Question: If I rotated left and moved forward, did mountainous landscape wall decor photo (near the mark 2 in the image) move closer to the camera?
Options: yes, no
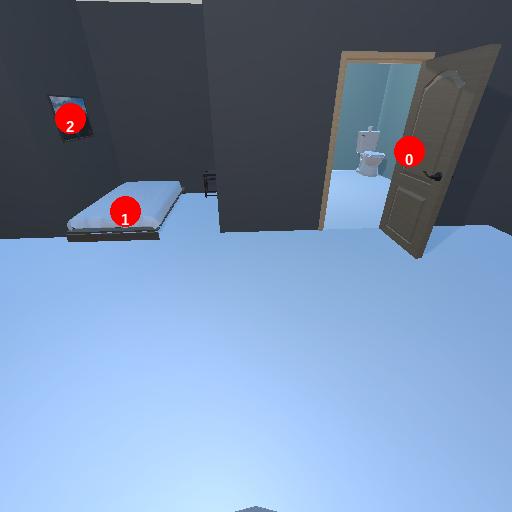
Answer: yes